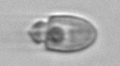
Label: Amphidinium